Question: How can I find the exact y-coordinate of the red gaussian at x = 0.5 without using Data Cursor?

I want the blue line to end when it touches the gaussian. But I need to find the point of intersection between the gaussian of the 'histfit' shown in red, and the blue line at 0.5. I can access the data points of the 'histfit' plot as follows:
'''
C = get(get(gca, 'Children'), 'YData');
C{1,1}
line([0.5 0.5],[0 max(C{1,1})],'Color','b');
'''
However, the data points of the gaussian don't relate to this axes. Meaning, x-axis of 'C{1,1}' is from 1 - 100 and not from 0.1 to 0.9.
Whats the easiest way to find the y-coordinate of the gaussian at 0.5 so that I can replace 'max(C{1,1})' by that?
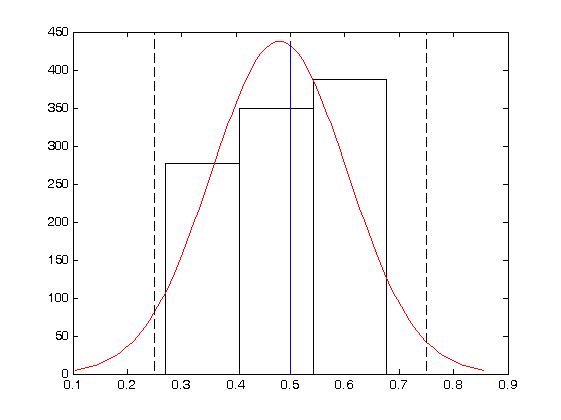
Answer: Getting 'XData' as well should give you the right x-values:
'''
C = get(get(gca, 'Children'), 'XData');
'''
Alternatively, the values of 'YData' should be at regular intervals, even if not on the correct scale (since it originated from 'hist'), so you could probably find the y-value corresponding to x=0.5 in the plot.
The point x=0.5 between 0.1 and 0.85 (approximately, from the plot) scales to the point x=53.33 between 1 and 100. If the y-value at x=53 isn't accurate enough for plotting, you can just interpolate the value between 53 and 54 and that should be enough.
Here is some code to that should do the job:
'''
XPlotRange = [0.1 0.85];
XDataRange = [1 100];
XPlotToInterp = 0.5;
XDataToInterp = XDataRange(1) + (XPlotToInterp - XPlotRange(1))*diff(XDataRange)/diff(XDataRange);
XData1 = floor(XDataToInterp);
XData2 = ceil(XDataToInterp);
YInterp = interp1([XData1 XData2], [YData(XData1) YData(XData2)], XDataToInterp);
'''
Here 'YInterp' is the interpolated y-value for the corresponding x-value.